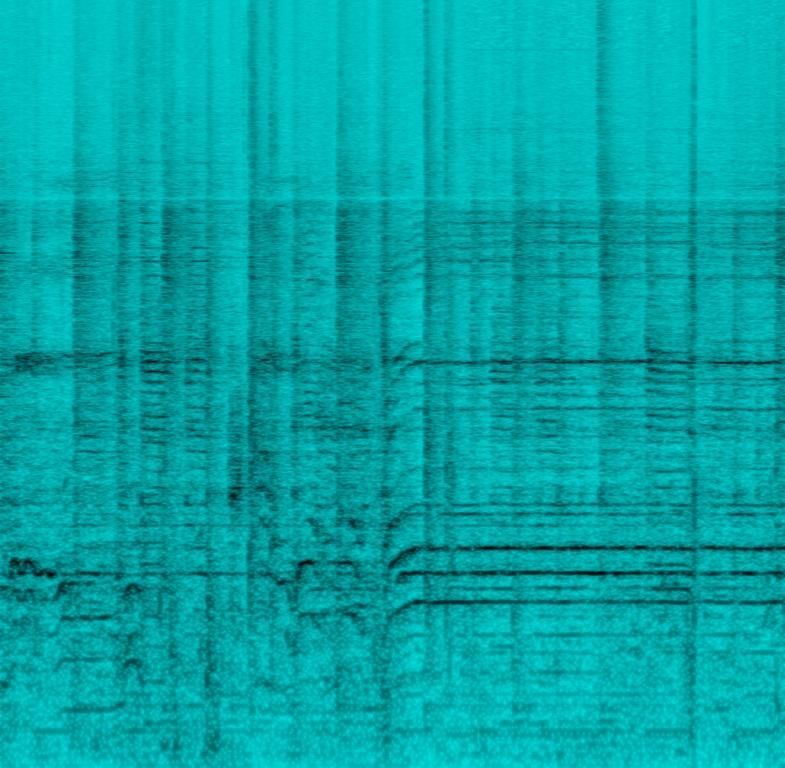
The low quality recording features clapping and shoe tapping sounds over rock songs played on playback. The song consists of a passionate male vocal that sings over punchy kick and snare hits, shimmering hi hats, electric guitar melody and groovy bass guitar. The recording is in mono and a bit noisy, as it was probably recorded with a phone.